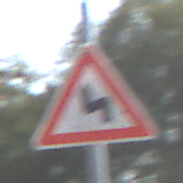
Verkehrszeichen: DoppelkurveZunaechstLinks
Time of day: MorningAfternoon
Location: Outdoor (Nature)
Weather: PartlyCloudy
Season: NotSpecified
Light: Natural